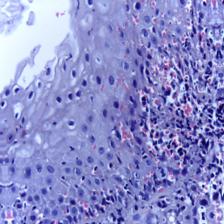
Diagnosis: OSCC